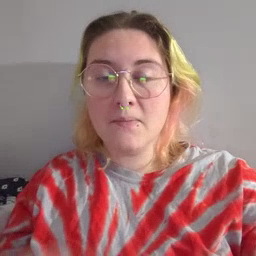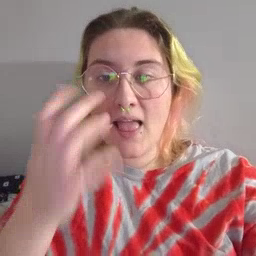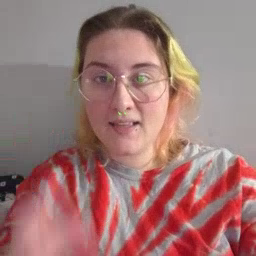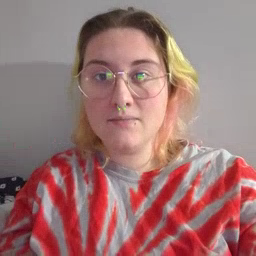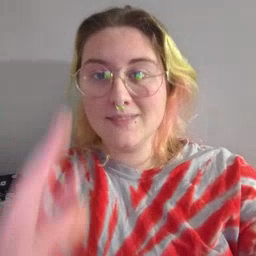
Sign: many